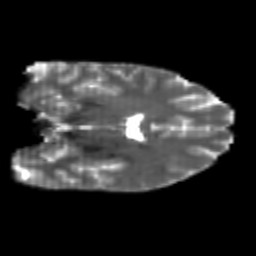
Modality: T2w
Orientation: coronal
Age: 25
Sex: male
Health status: healthy
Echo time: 0.074 s